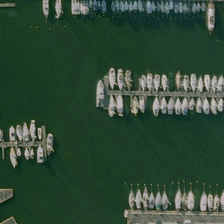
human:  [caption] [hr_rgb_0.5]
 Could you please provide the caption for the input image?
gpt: many boats are in a port near a road .

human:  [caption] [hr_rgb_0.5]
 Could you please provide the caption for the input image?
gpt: many boats are in a port near a road .

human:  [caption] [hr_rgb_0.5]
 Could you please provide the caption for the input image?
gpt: many boats are in a port near a road .

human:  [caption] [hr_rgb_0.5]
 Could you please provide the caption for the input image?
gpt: many boats are in a port near a road .

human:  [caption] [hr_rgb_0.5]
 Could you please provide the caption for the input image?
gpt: many boats are in a port near a road .